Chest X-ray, PA view. Patient: 32 years old, sex M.
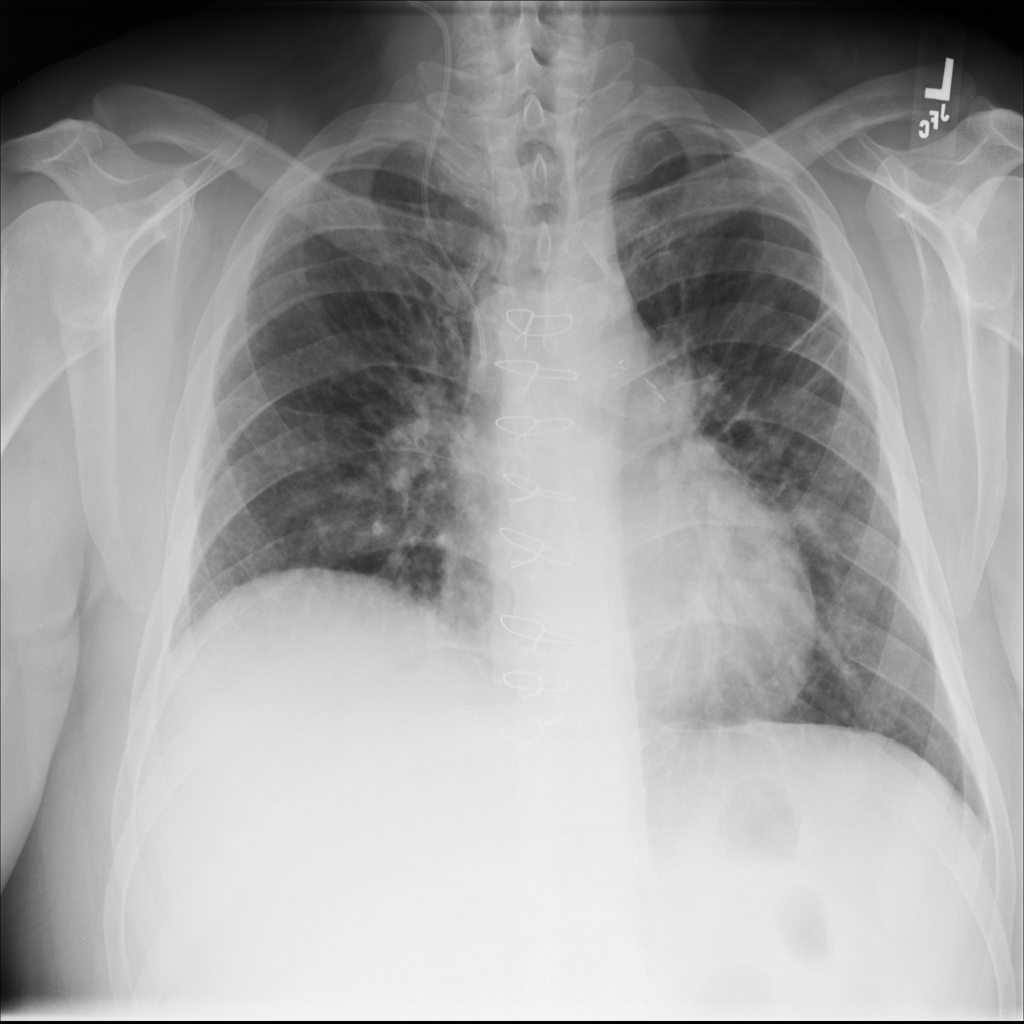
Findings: Infiltration